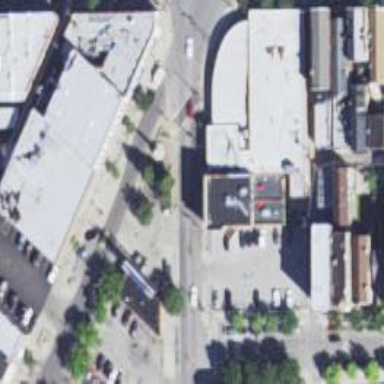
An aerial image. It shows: Retail building.